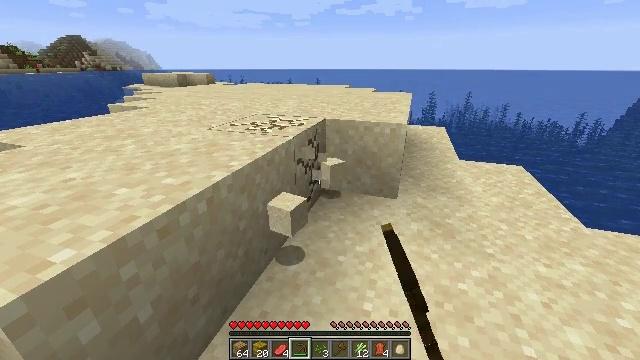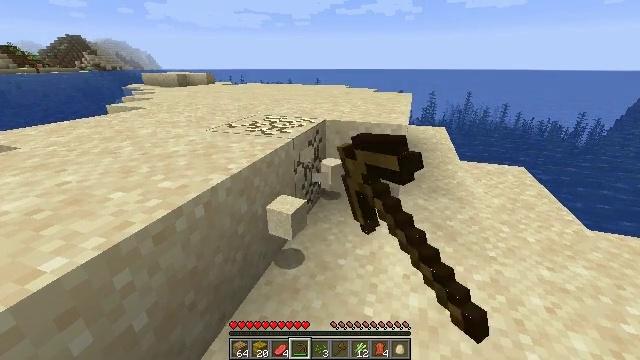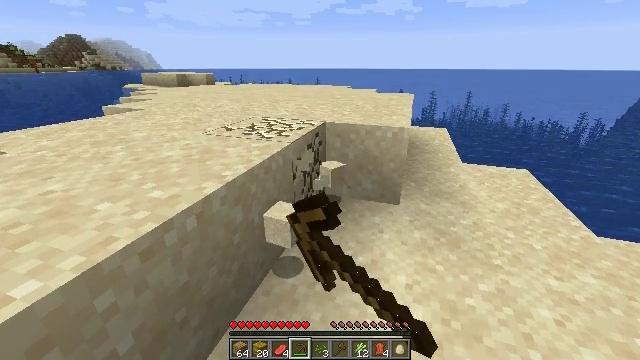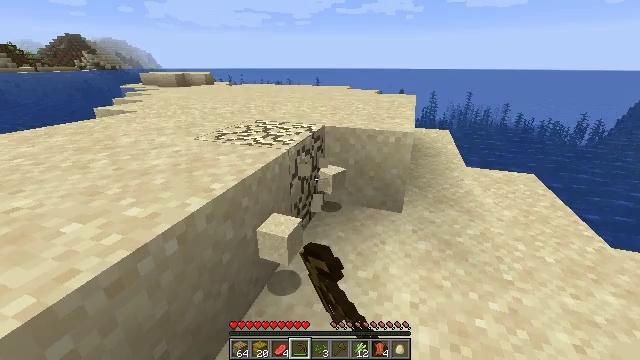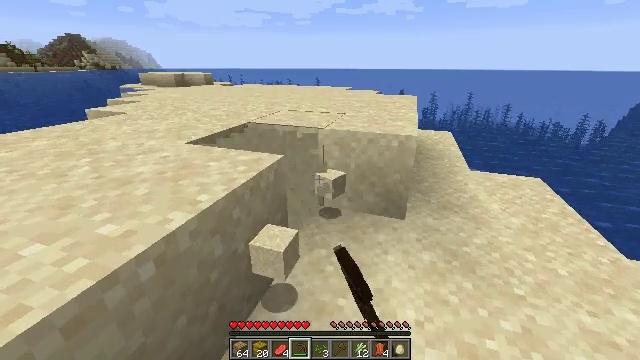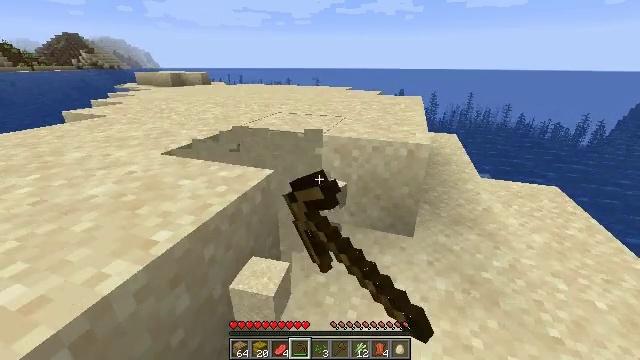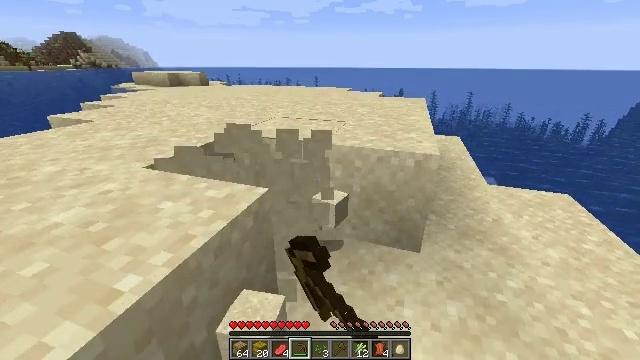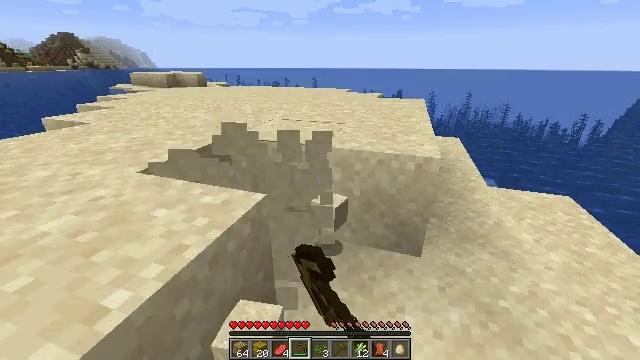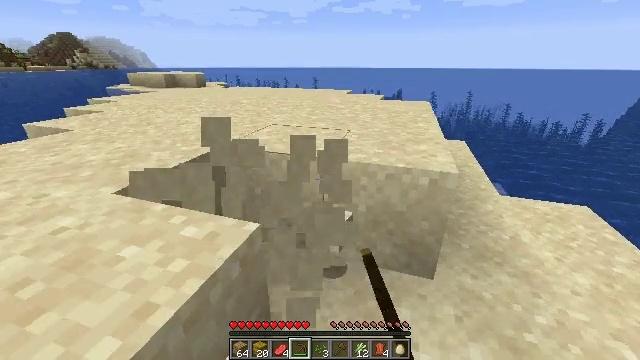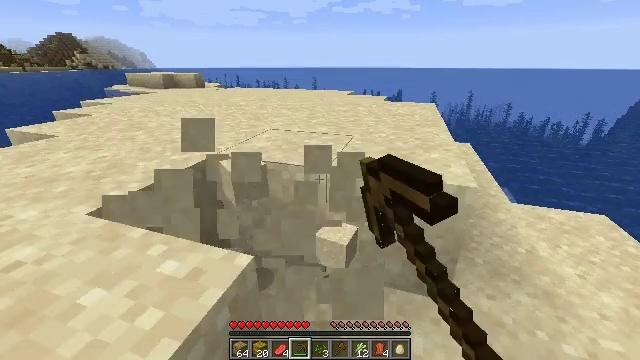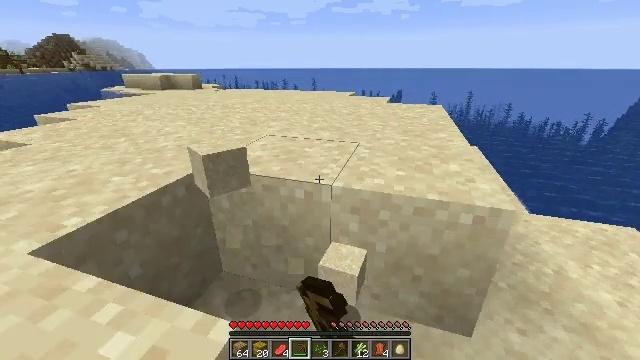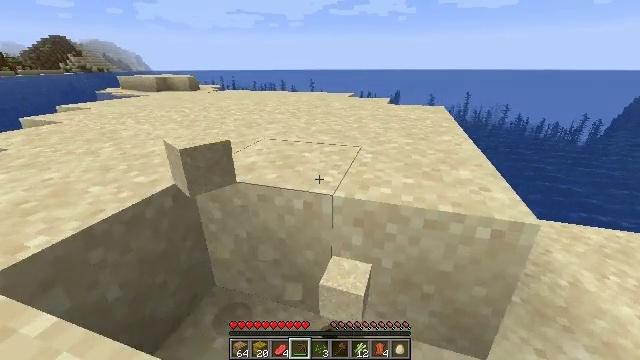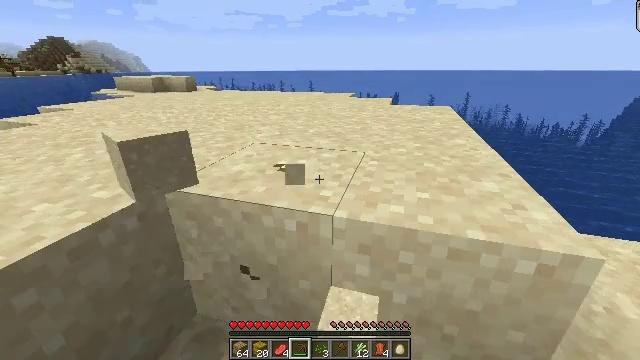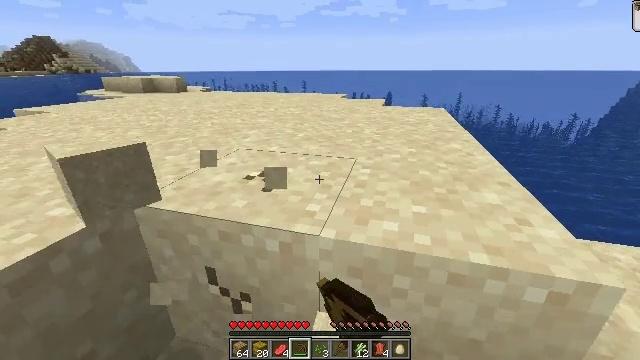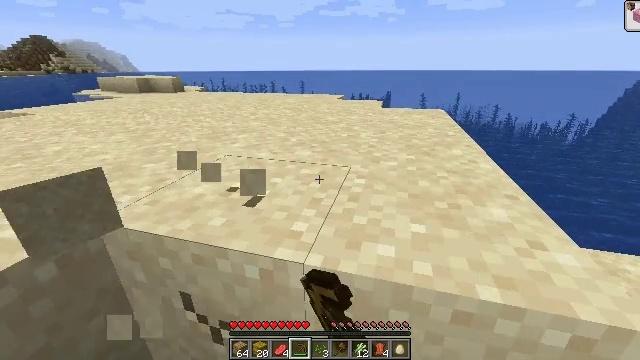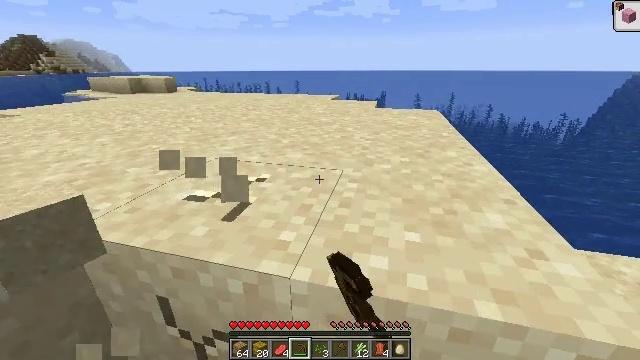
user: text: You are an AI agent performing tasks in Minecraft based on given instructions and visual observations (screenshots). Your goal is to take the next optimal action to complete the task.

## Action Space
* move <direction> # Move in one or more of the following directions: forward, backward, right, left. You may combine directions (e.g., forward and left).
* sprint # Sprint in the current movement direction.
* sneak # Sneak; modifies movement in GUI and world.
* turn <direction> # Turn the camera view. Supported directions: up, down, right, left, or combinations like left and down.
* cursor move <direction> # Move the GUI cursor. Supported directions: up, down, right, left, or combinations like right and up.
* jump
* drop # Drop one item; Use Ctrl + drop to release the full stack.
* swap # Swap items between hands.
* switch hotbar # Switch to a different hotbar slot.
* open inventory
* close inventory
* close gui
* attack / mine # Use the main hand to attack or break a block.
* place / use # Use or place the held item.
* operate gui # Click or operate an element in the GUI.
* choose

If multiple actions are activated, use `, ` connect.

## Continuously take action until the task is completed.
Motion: motion action
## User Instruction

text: Gather sand from the desert.
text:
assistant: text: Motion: move forward, attack / mine
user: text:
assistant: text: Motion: move forward, attack / mine
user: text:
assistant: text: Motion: move forward, attack / mine
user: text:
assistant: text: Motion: move forward, attack / mine
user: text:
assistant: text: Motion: move forward, attack / mine
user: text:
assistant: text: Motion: move forward, attack / mine
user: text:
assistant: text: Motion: move forward, attack / mine
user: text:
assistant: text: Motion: move forward, attack / mine
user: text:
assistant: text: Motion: move forward, attack / mine
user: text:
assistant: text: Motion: move forward, attack / mine
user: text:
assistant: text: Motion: move forward, attack / mine
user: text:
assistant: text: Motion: move forward, attack / mine
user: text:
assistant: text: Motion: move forward, turn right, attack / mine
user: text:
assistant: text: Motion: attack / mine
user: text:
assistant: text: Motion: turn right, attack / mine
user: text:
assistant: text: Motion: turn right, attack / mine
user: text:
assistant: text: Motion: attack / mine
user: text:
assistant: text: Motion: attack / mine
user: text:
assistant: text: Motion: attack / mine
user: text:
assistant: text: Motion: attack / mine
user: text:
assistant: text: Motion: attack / mine
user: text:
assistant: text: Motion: attack / mine
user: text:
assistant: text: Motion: attack / mine
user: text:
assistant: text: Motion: attack / mine
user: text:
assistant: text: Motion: attack / mine
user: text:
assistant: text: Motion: attack / mine
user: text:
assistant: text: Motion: turn right and down, attack / mine
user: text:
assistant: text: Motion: turn right and down, attack / mine
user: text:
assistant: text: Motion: turn right, attack / mine
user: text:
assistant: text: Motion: attack / mine